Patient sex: M
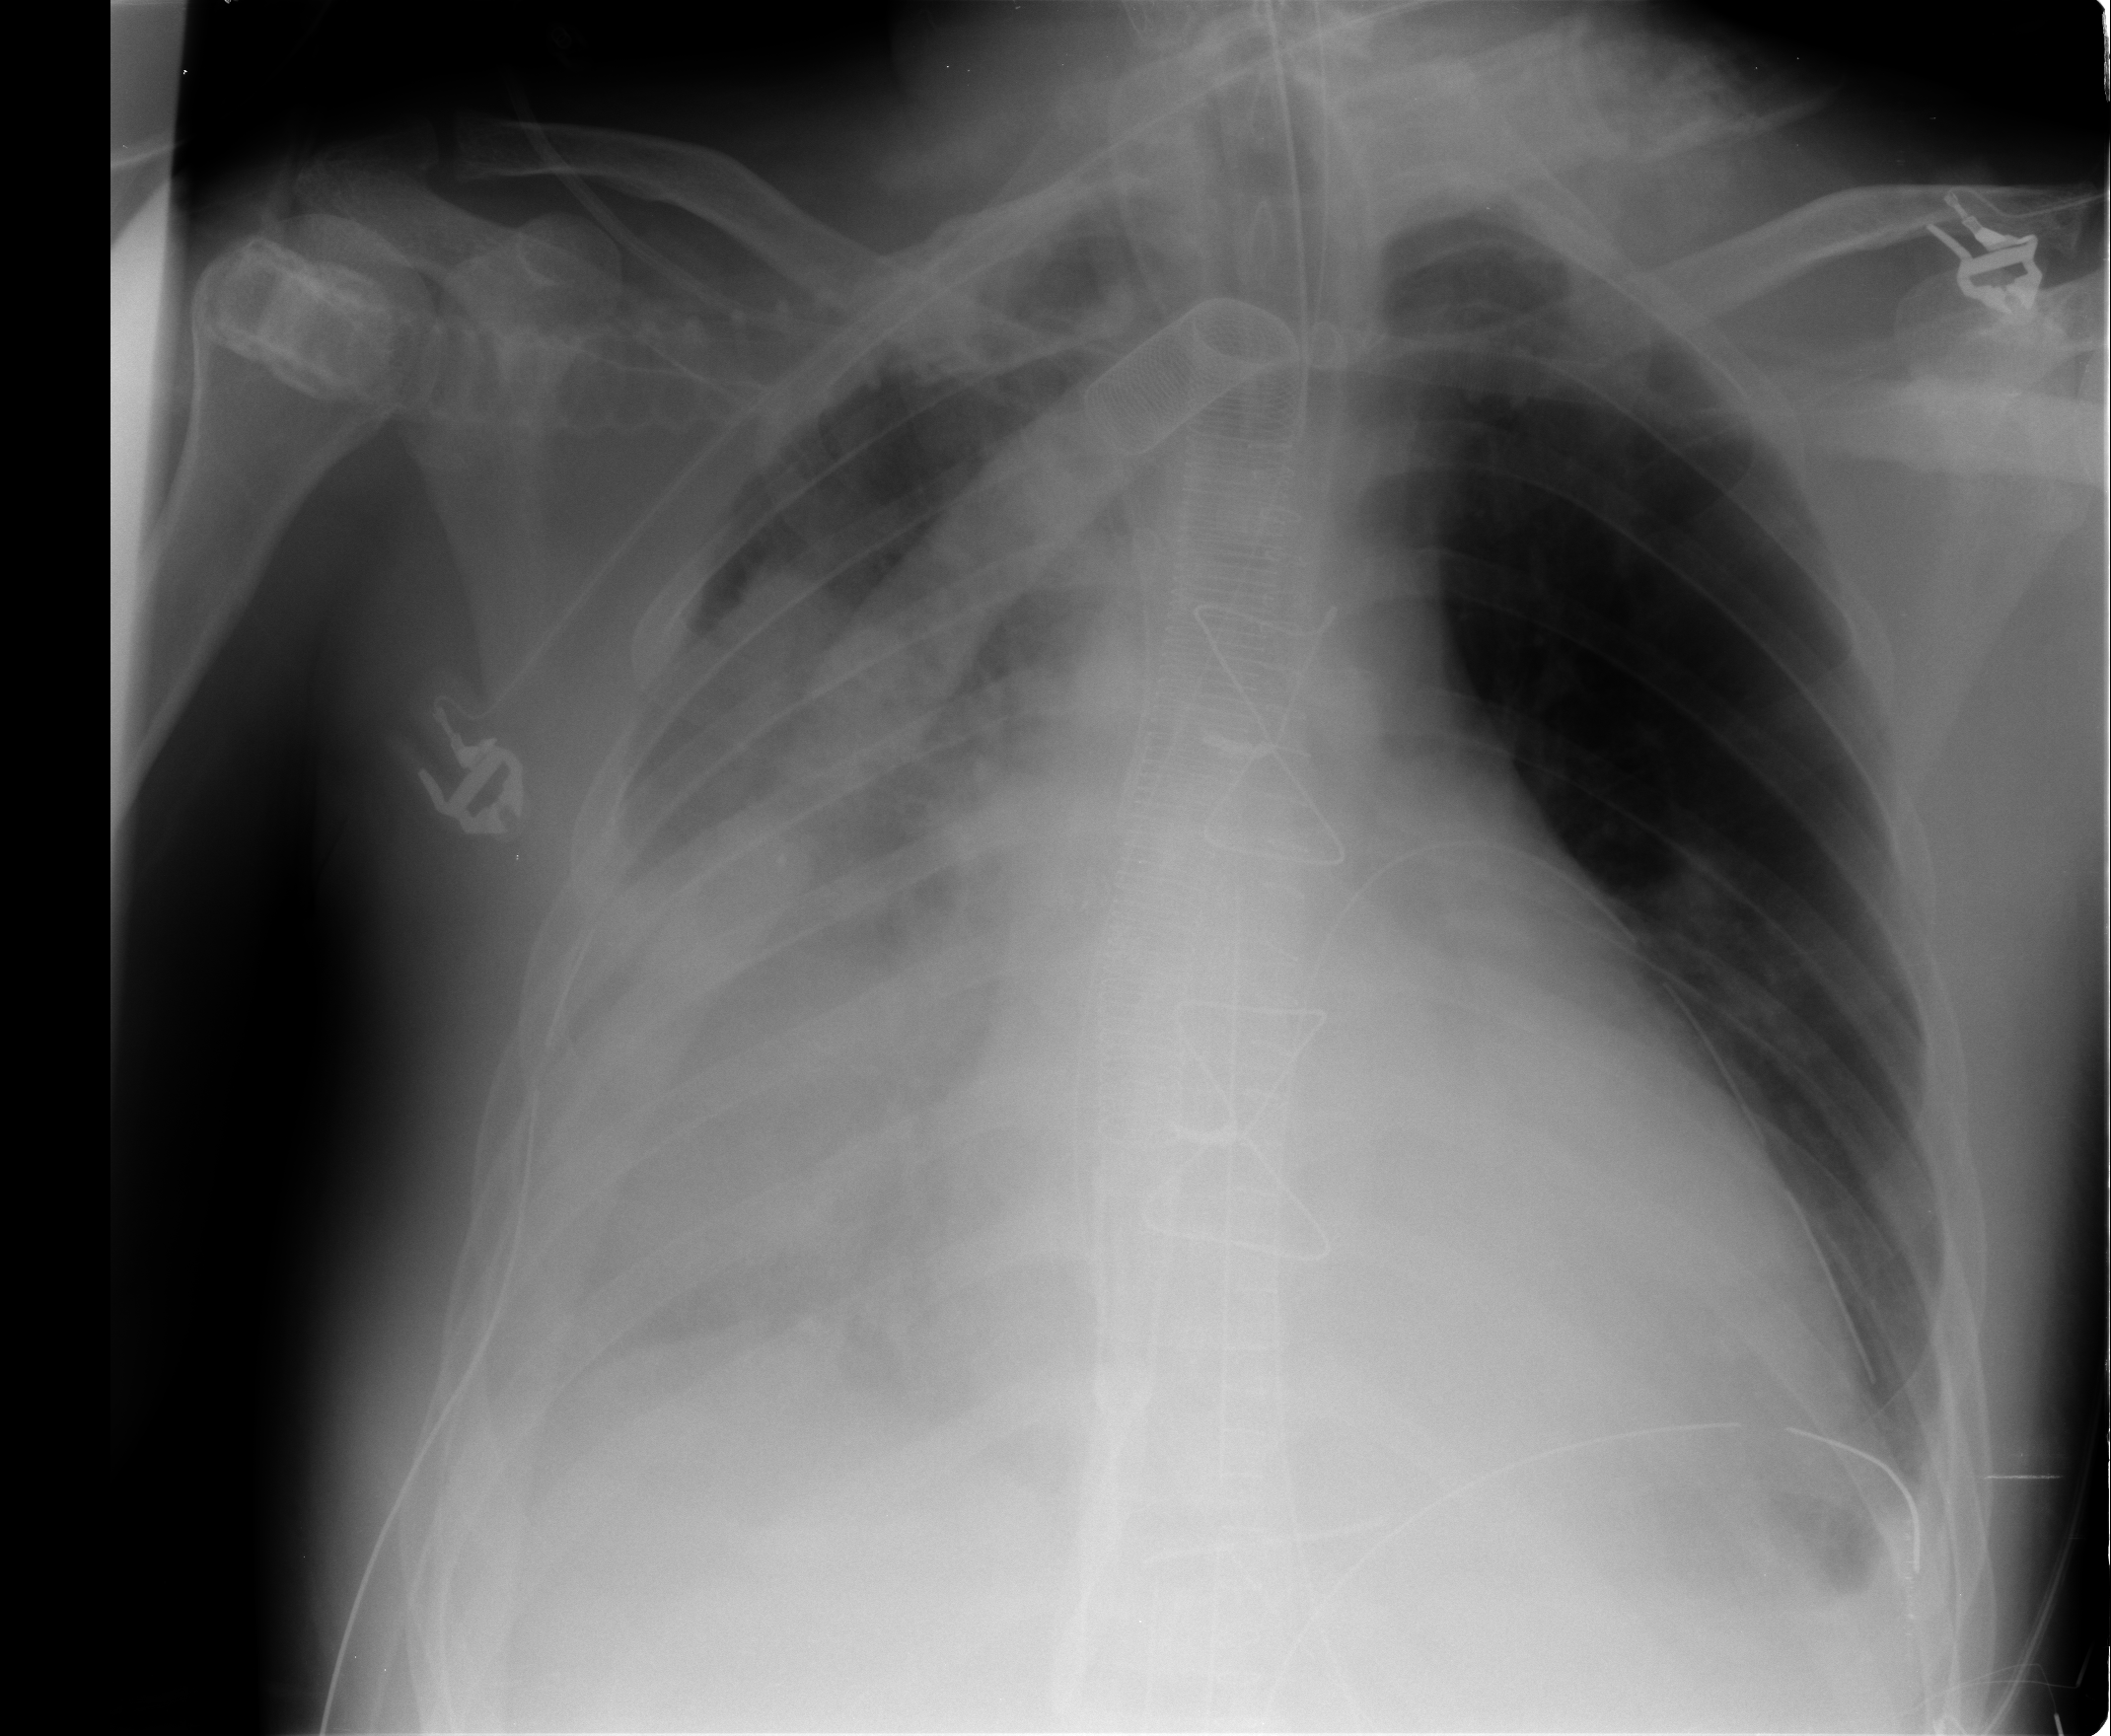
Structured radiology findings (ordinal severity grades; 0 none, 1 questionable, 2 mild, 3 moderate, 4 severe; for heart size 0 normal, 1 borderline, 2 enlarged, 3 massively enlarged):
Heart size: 3
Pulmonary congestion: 0
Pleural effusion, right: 3
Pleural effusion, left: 0
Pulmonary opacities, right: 1
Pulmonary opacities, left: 0
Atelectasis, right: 3
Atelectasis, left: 0